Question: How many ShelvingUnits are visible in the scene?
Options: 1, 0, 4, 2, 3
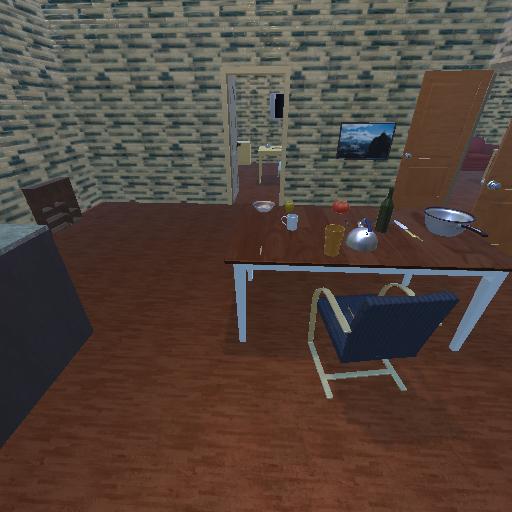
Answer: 1